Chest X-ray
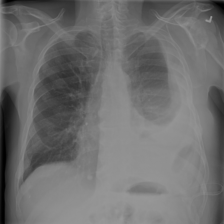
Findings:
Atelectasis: negative
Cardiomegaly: negative
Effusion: negative
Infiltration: negative
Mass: negative
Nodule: negative
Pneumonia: negative
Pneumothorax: negative
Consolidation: negative
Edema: negative
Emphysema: negative
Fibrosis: negative
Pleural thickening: negative
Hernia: negative